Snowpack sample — Rabbit Ears Pass, Jackson County, Colorado, USA (12/17/25, 1:08 PM MST)
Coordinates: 40.387, -106.625
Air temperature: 34 °F
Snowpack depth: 46 cm
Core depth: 20 cm
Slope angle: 6°, slope face: 165°
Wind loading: medium
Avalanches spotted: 0
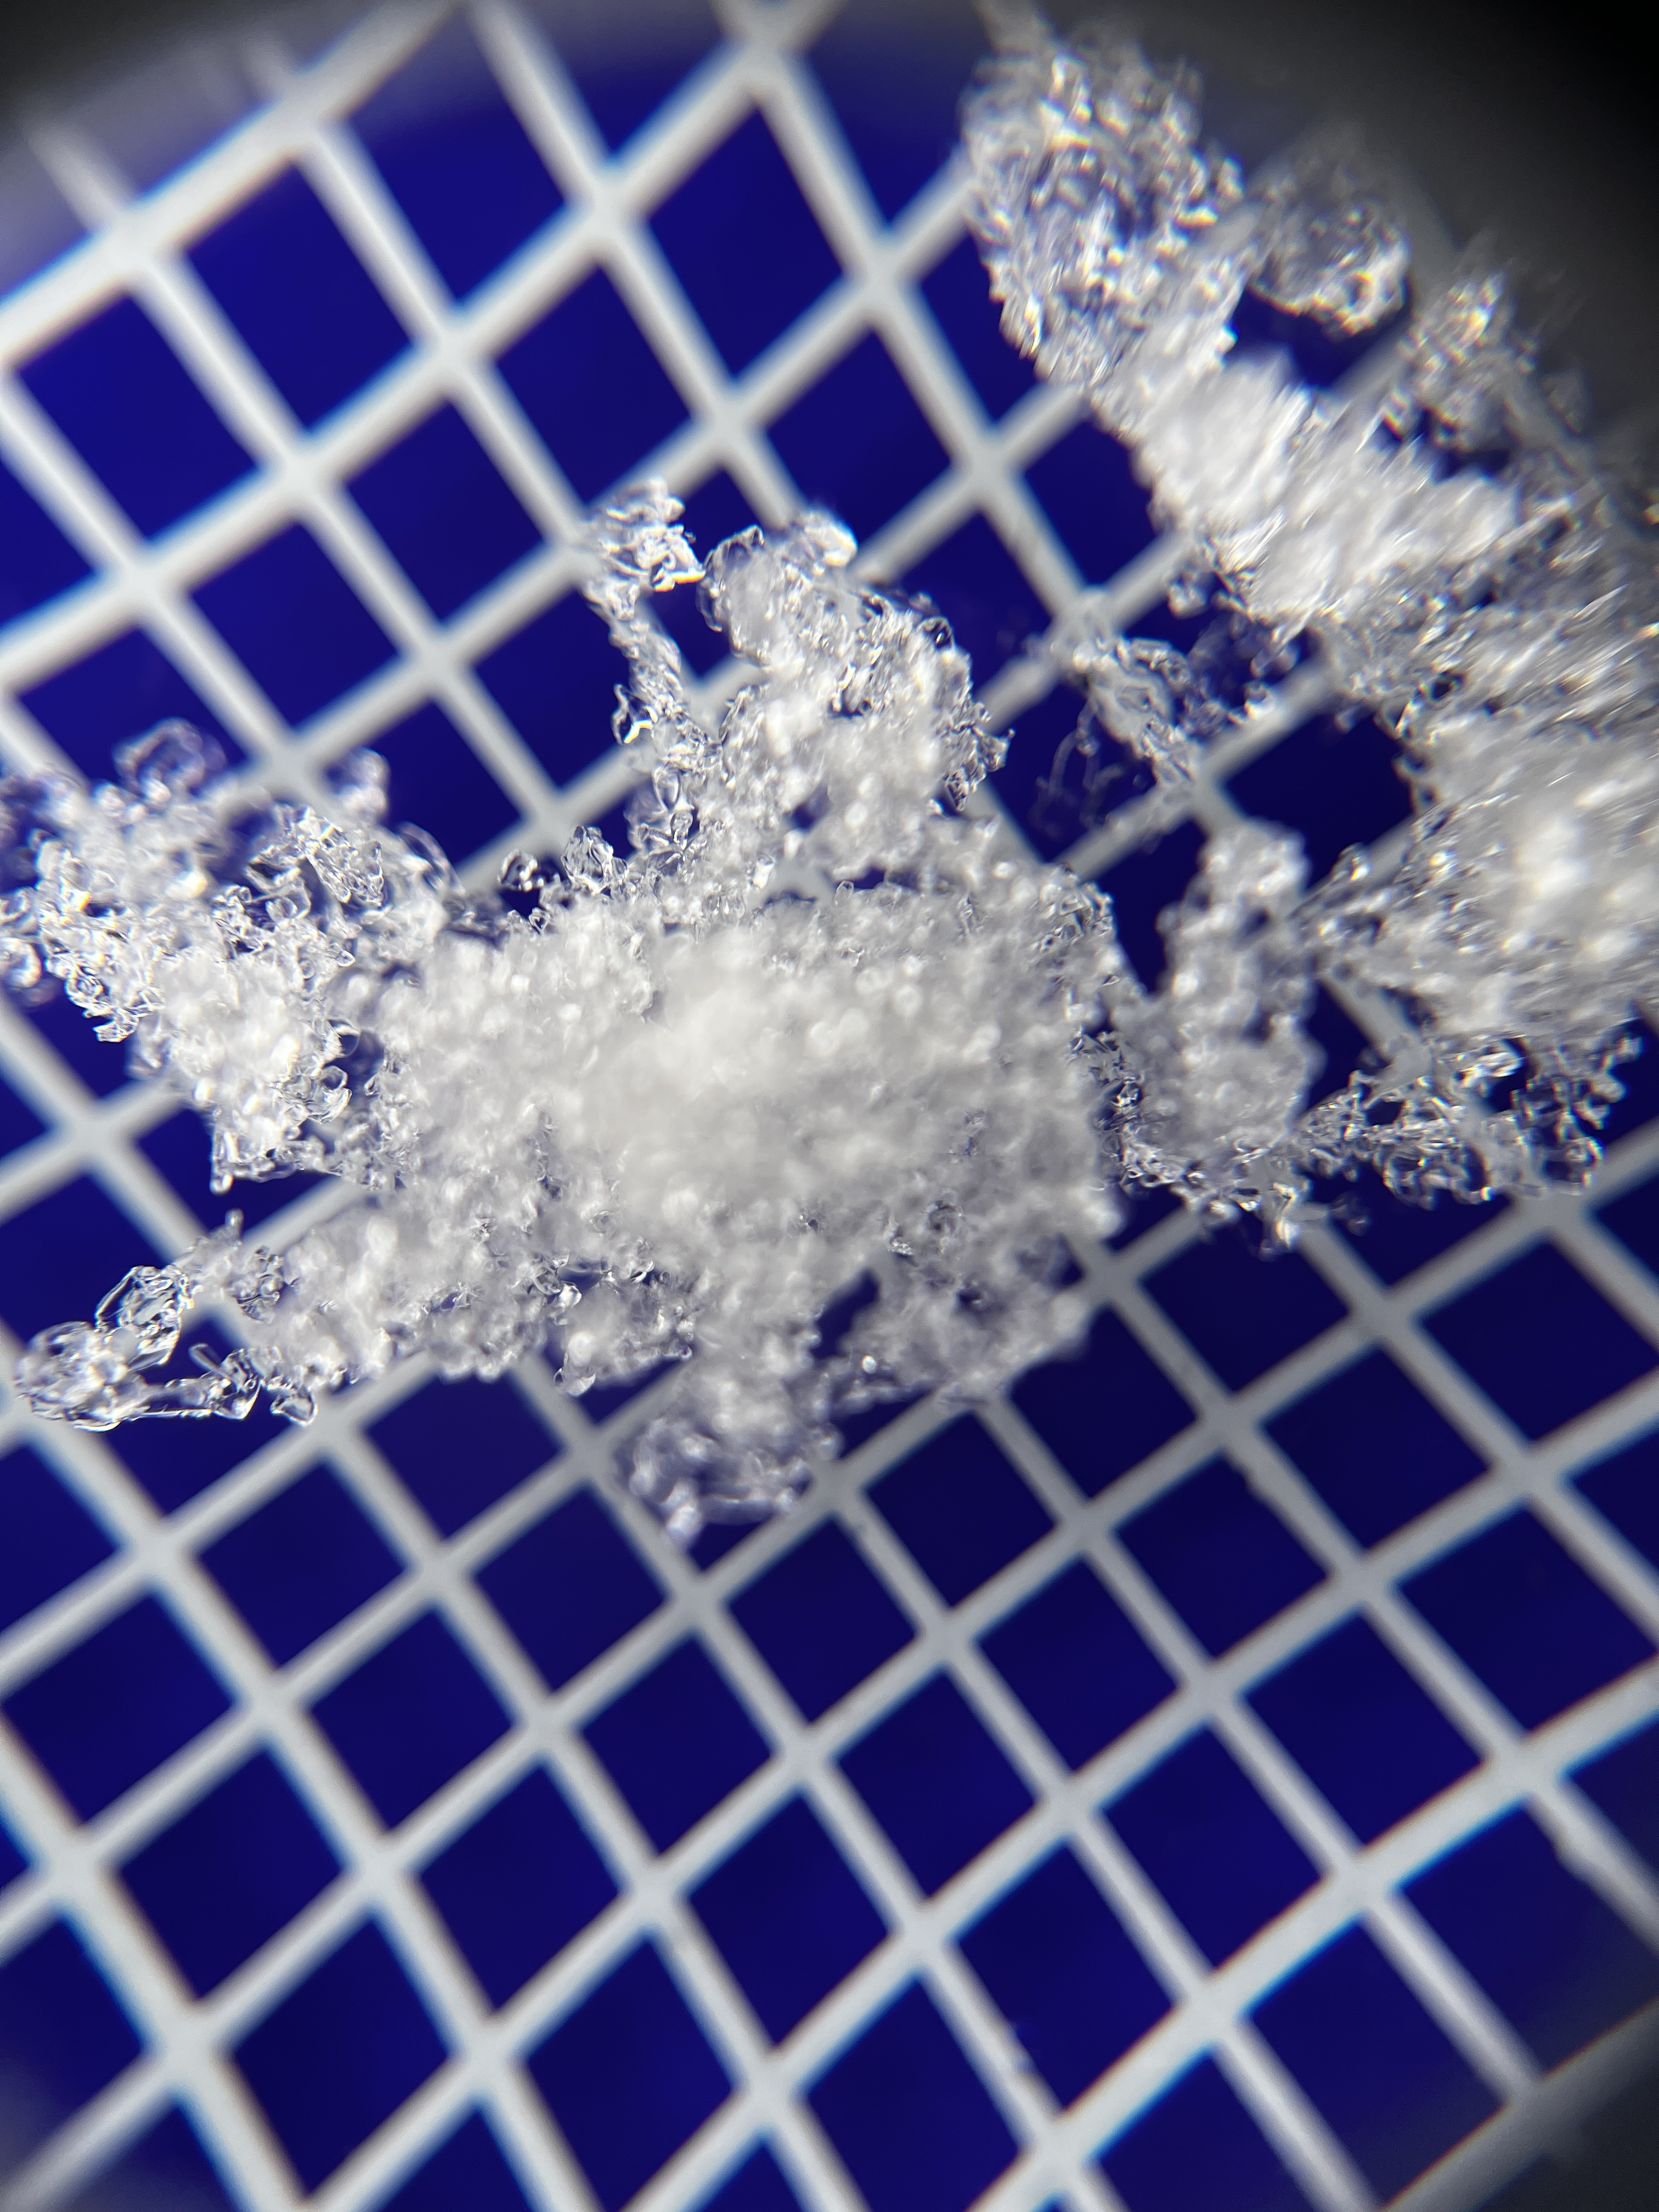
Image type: magnified_profile
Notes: No avalanches spotted nearby, although collected in a meadowy area with minimal risk on this face of the pass.